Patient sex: M
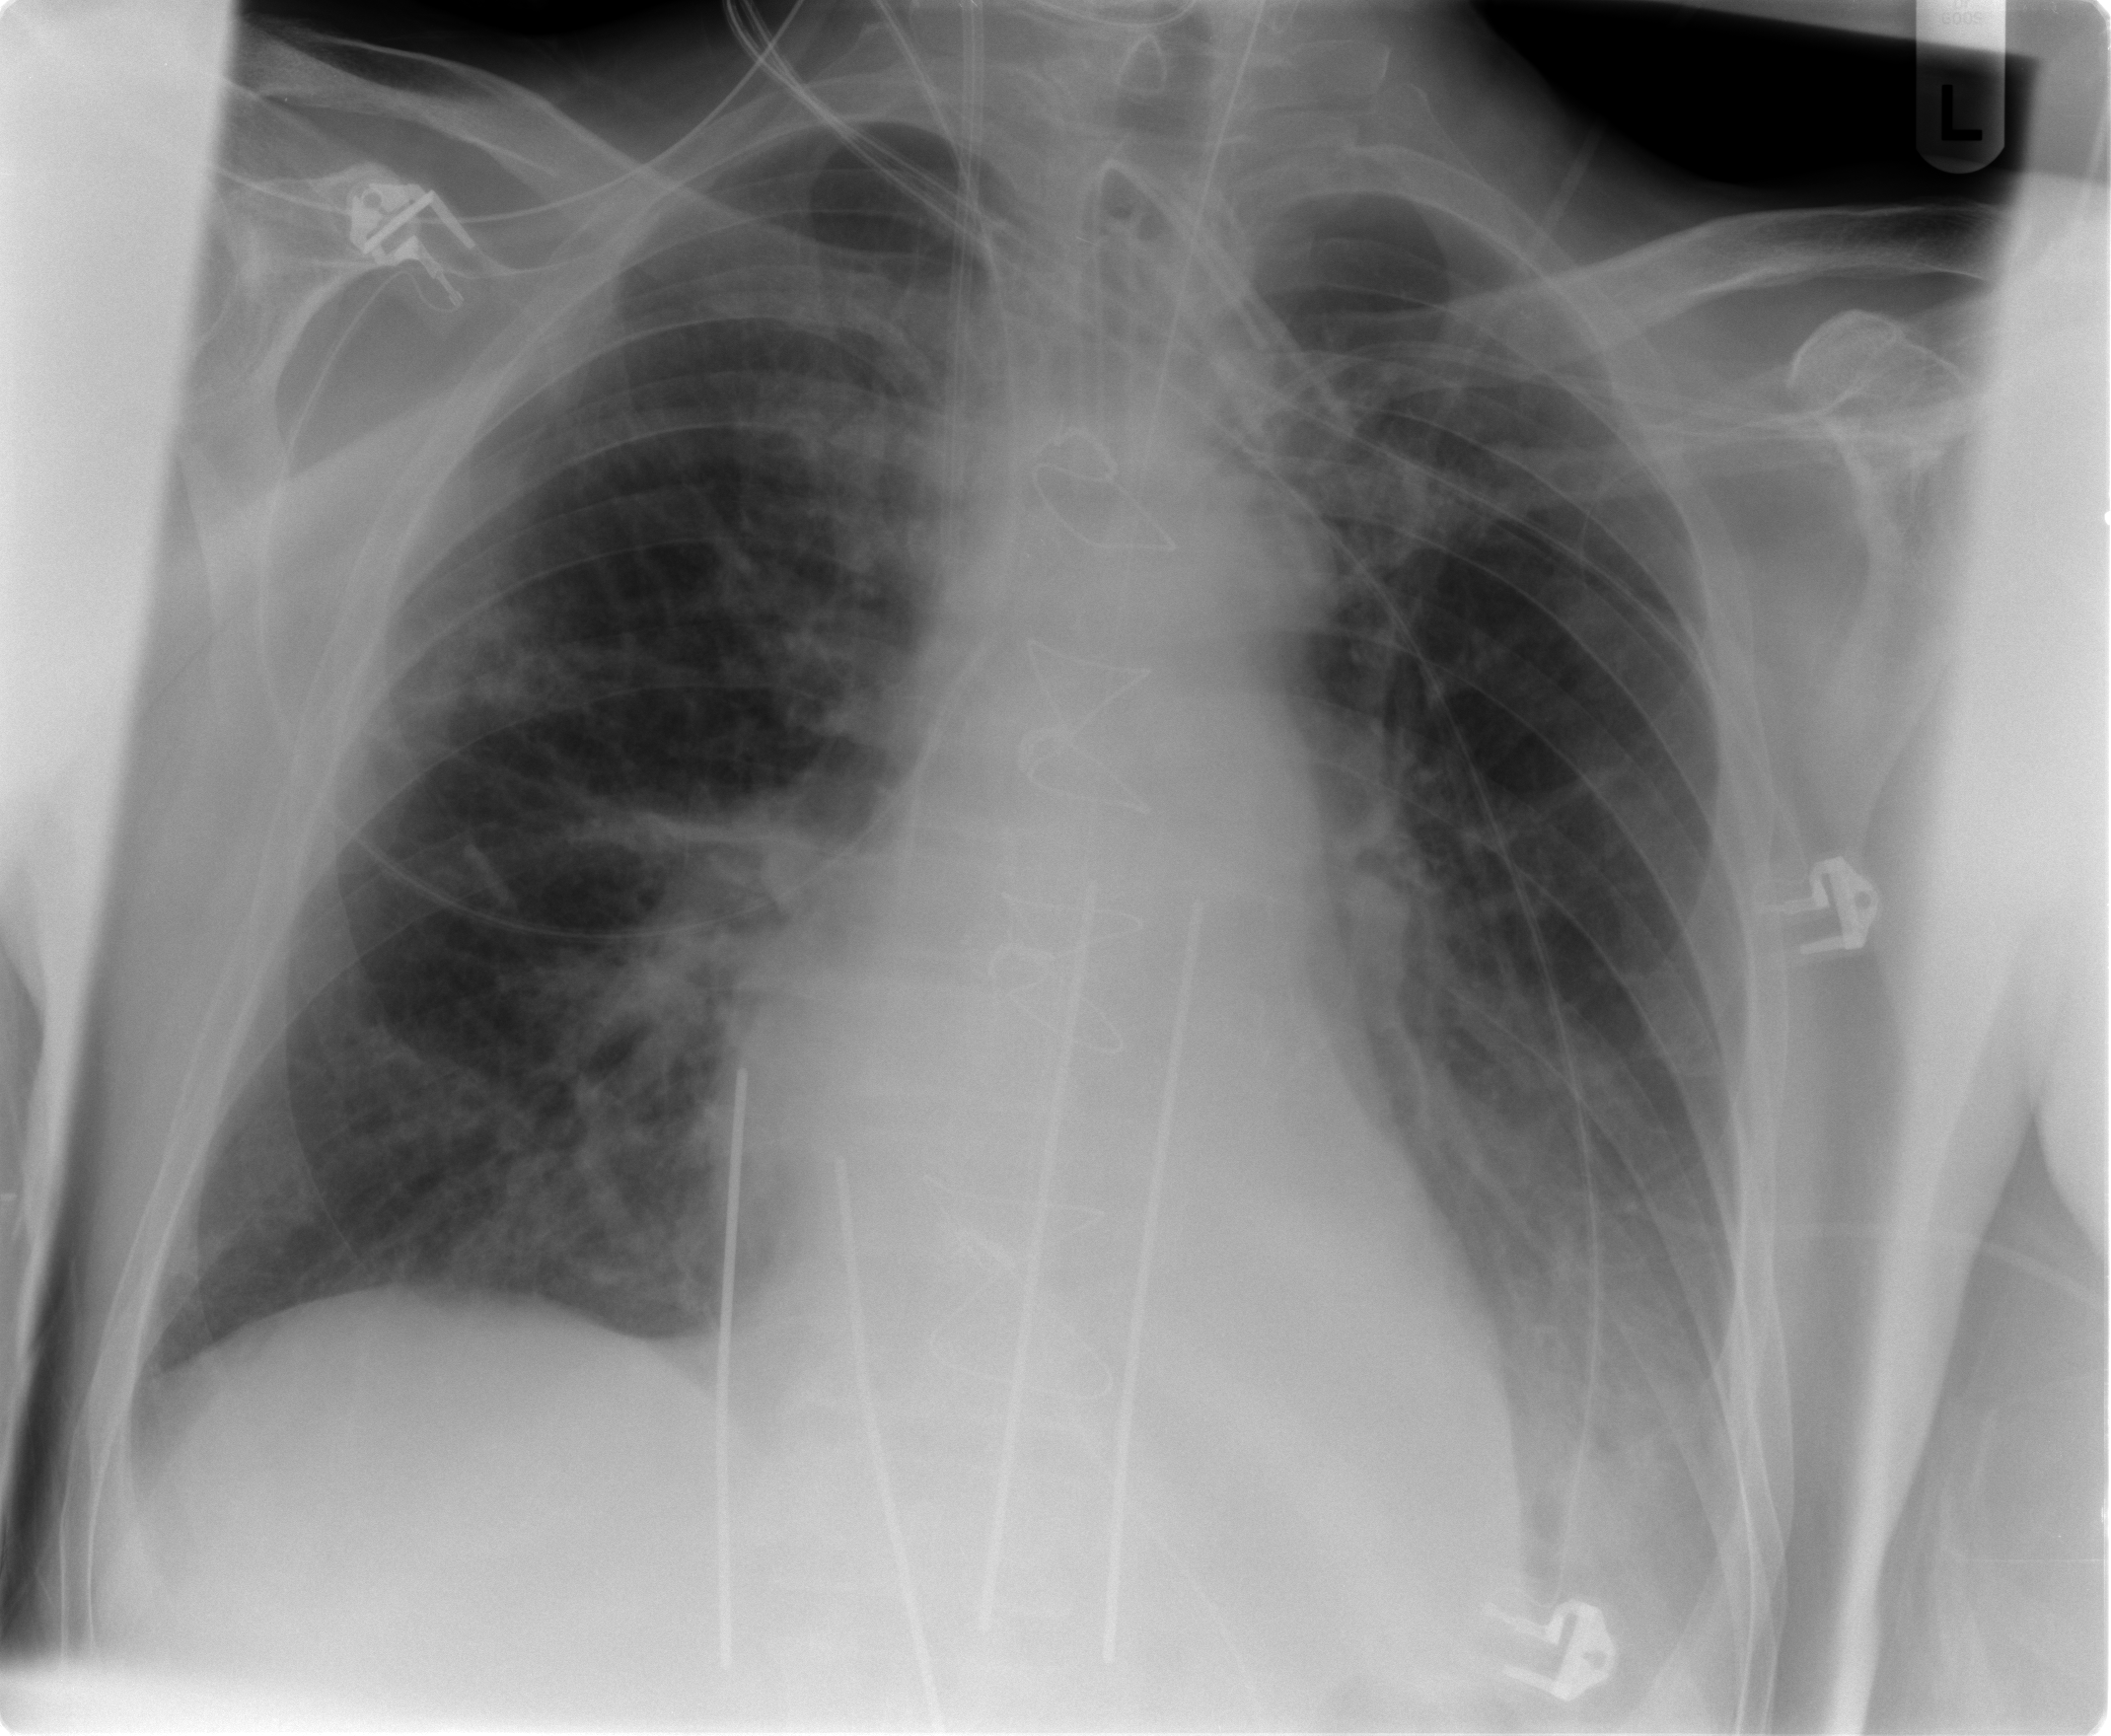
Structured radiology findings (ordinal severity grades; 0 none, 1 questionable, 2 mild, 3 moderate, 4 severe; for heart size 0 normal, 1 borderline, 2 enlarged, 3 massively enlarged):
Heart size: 0
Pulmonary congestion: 2
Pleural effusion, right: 0
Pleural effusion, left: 2
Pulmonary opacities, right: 0
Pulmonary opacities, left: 0
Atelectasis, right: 2
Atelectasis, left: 2